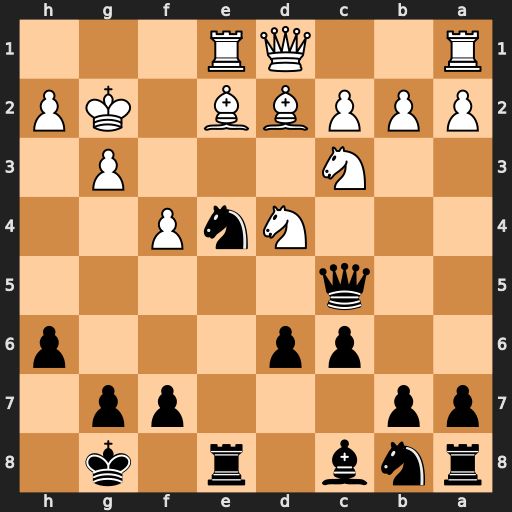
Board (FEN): rnb1r1k1/pp3pp1/2pp3p/2q5/3NnP2/2N3P1/PPPBB1KP/R2QR3
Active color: b
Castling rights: -
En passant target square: -
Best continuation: Bh3+ Kxh3 Nf2+ Kg2 Nxd1 Raxd1 Qxd4